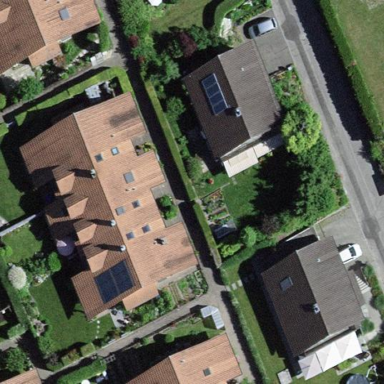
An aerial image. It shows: Terrace building.